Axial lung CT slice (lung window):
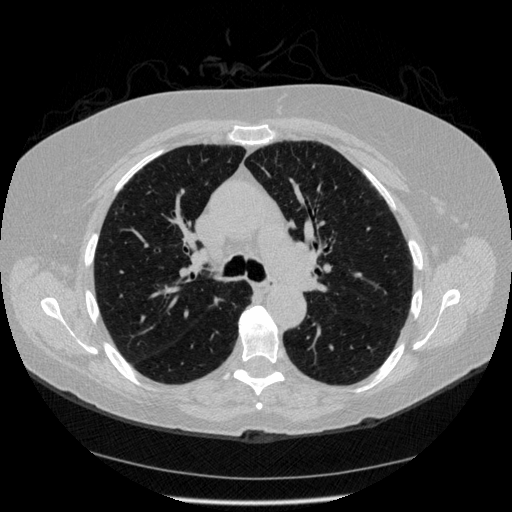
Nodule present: no